Question: How can I close the Notepad++'s console through hot key?

If I press in the console window, the bottom section pops up. But having the "Hide toggled Console" box checked does not seem to be doing anything.
Thank you for your help.
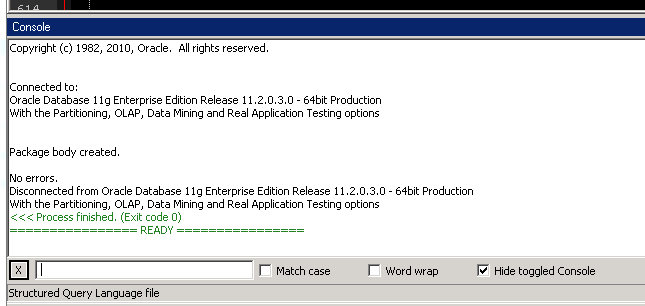
Answer: You can use the key combination + (the symbol to the left of the 1 on US keyboards) to console window (i.e., show / hide). You can also click the "Show Console" button on the toolbar, shown below.